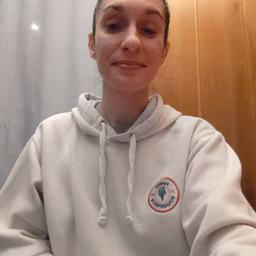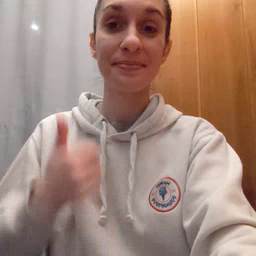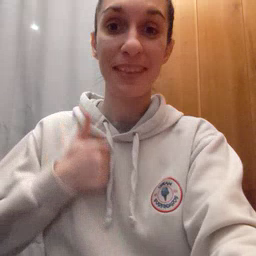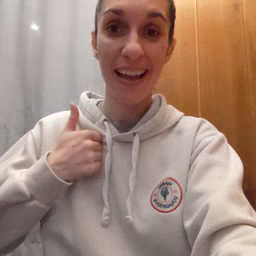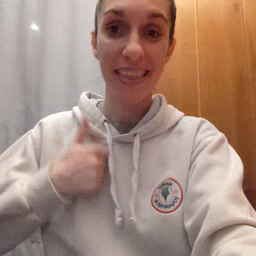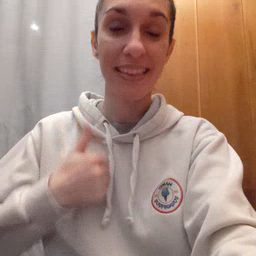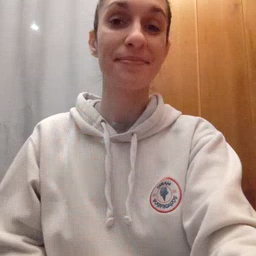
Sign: bath